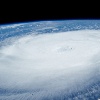
Label: cloud